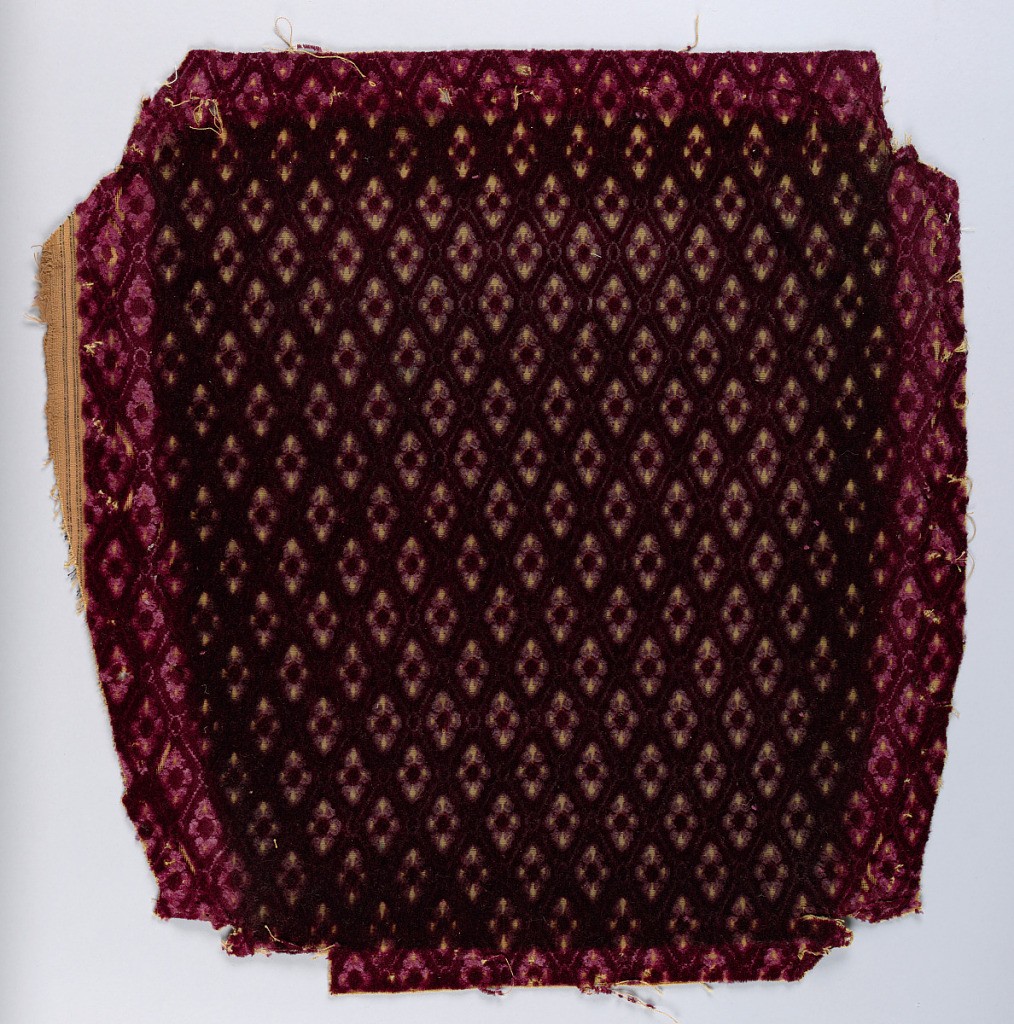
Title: Seat covers
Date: ca. 1910
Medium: Velvet
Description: Red wool velvet chair seat coverings; linen ground; pattern in wool, in small lattice design.